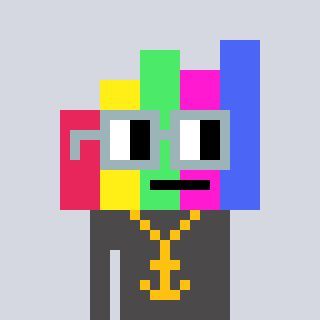
a pixel art character with square dark gray glasses, a bar chart-shaped head and a grayscale-colored body on a cool background